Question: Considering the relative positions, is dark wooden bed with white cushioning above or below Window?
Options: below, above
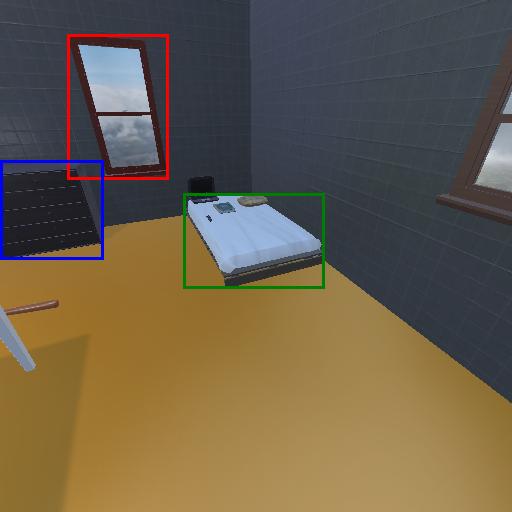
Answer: below